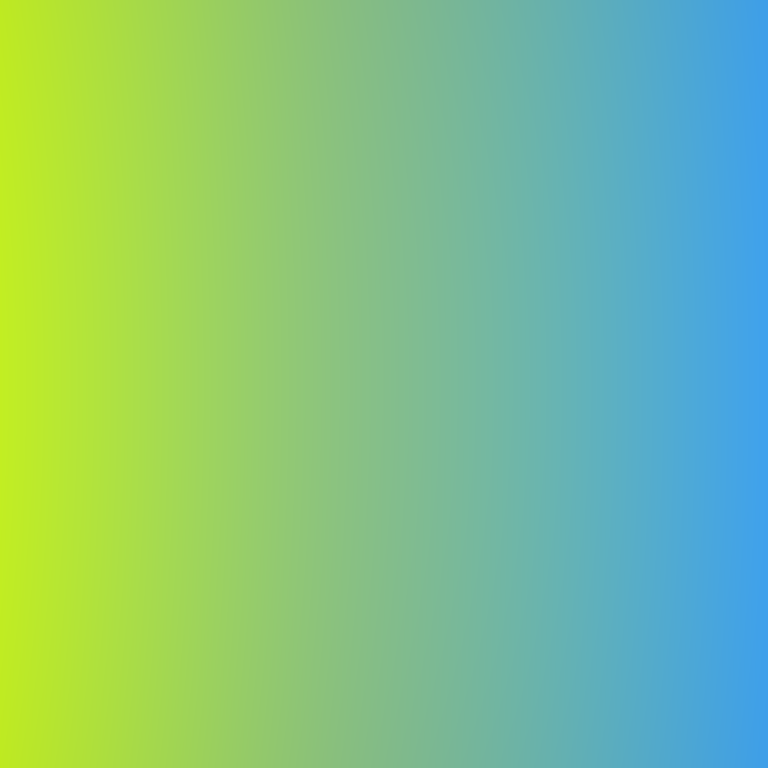
Abstract light effect, smooth gradient from bright yellow to soft blue, calm atmosphere, diffuse light, no room, no furniture, no objects.